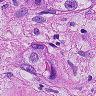
Metastatic tissue present: yes